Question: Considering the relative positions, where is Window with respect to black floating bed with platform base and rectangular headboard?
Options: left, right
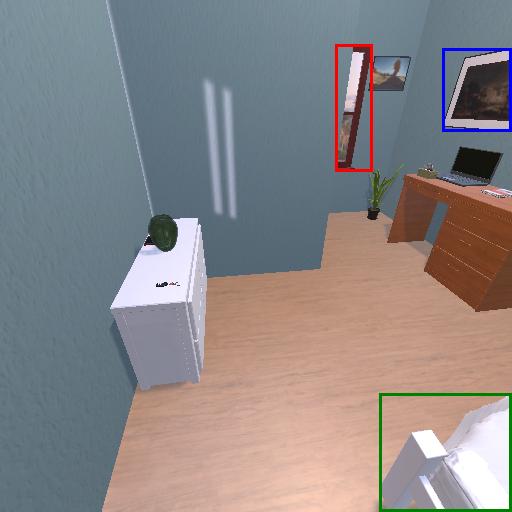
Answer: left